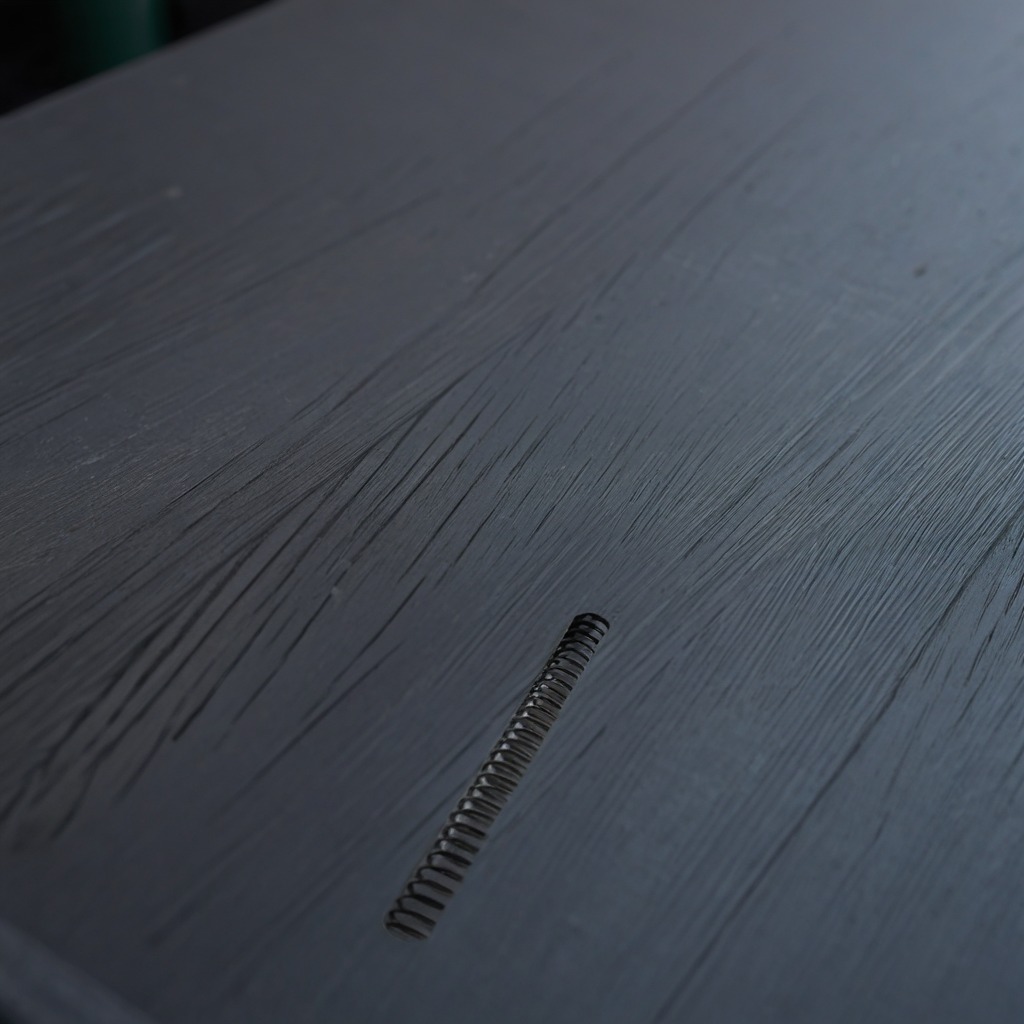
A coiled metal spring is lying on a table.